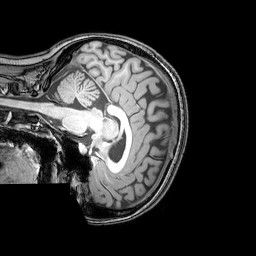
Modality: T1w
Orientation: sagittal
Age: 21
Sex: female
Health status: healthy
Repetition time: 0.081 s
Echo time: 0.037 s